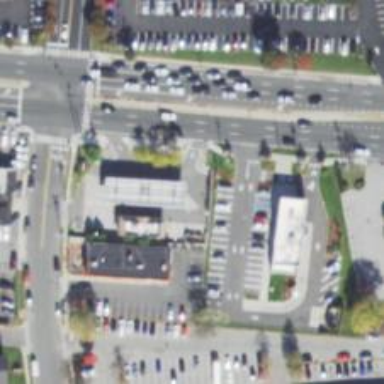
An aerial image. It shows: Convenience shop.